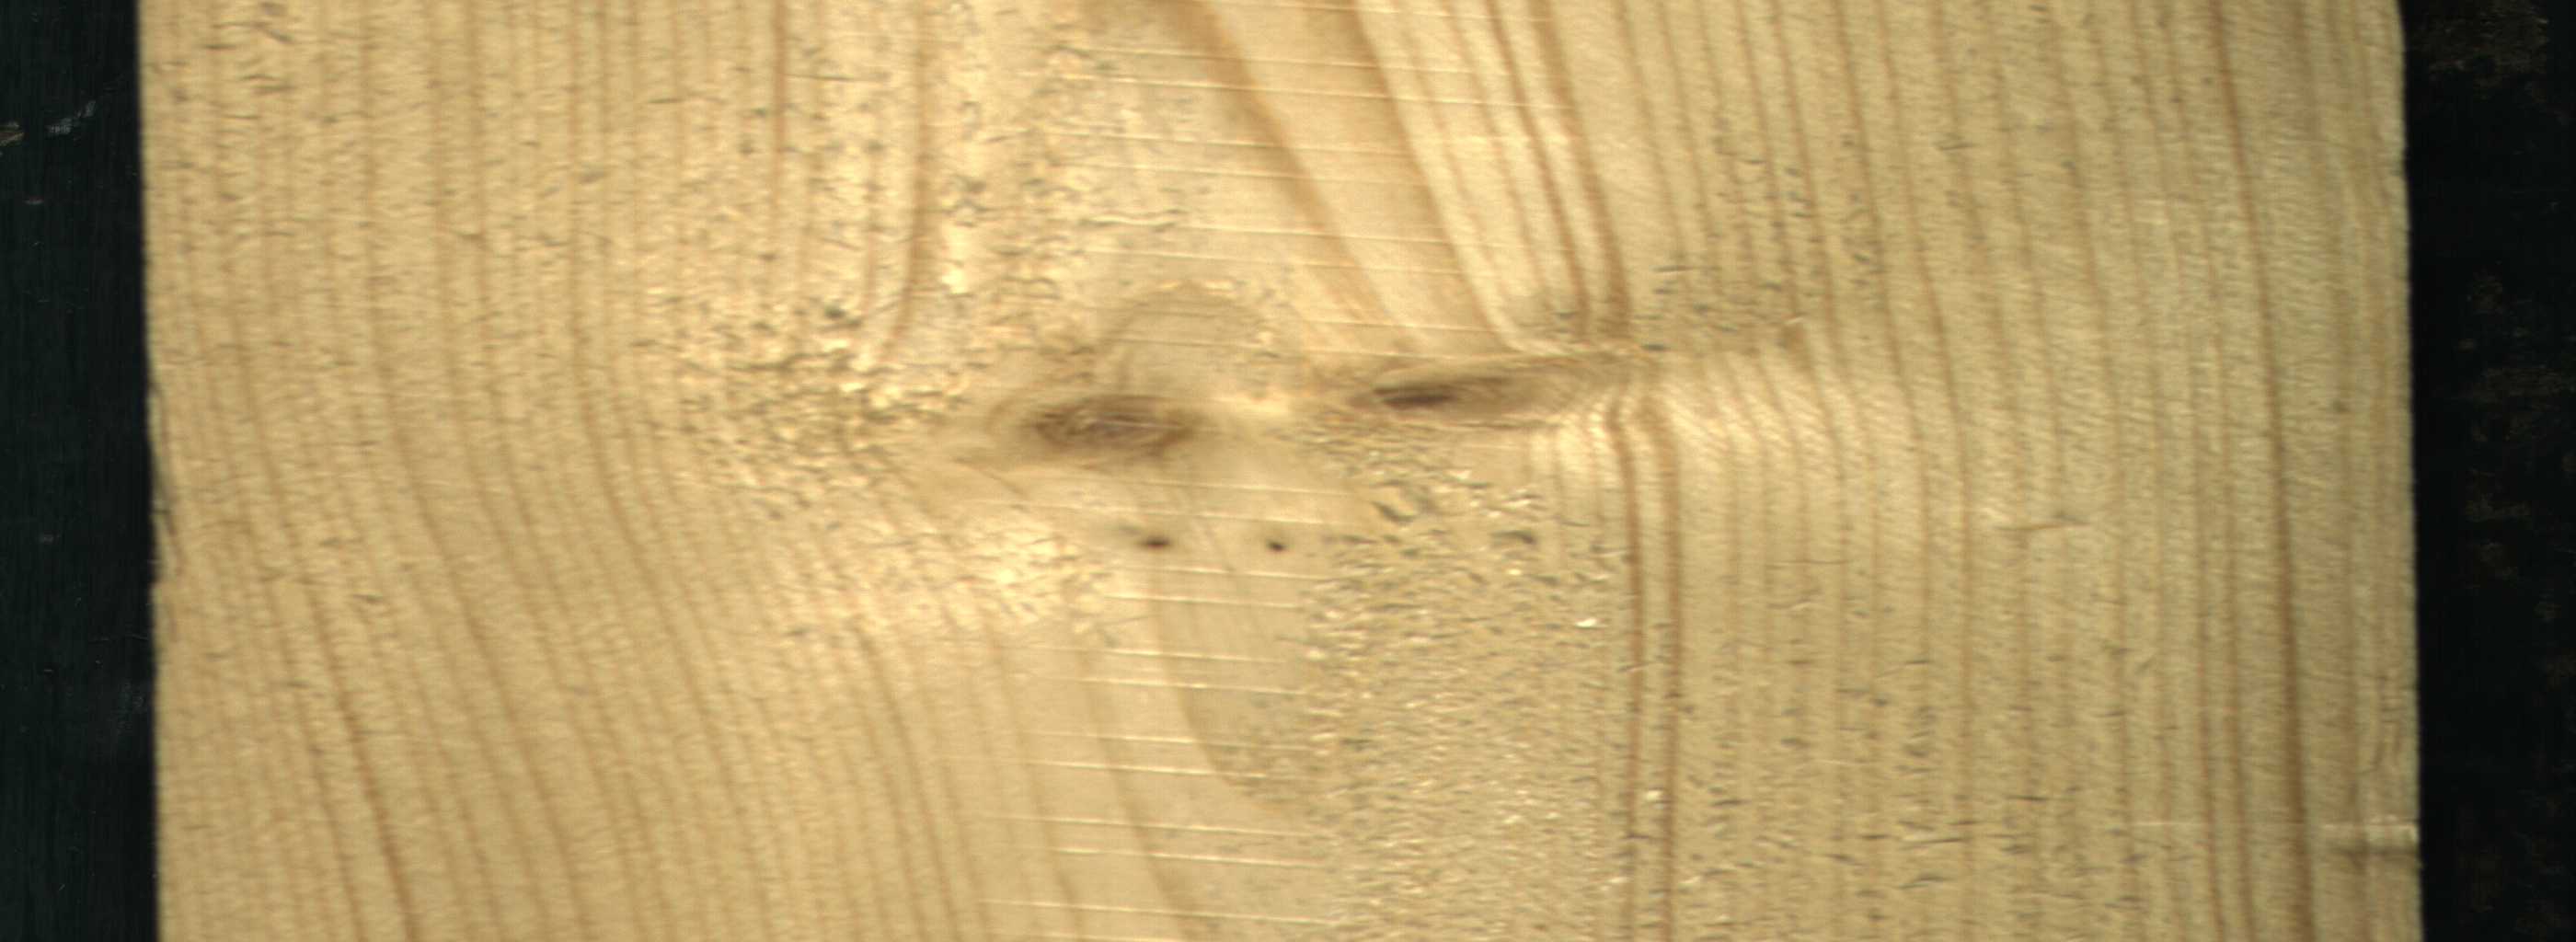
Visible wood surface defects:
Live_Knot
Live_Knot
Live_Knot
Live_Knot